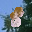
Label: 3